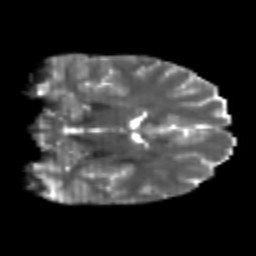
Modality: T2w
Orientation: coronal
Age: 19
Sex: male
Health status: healthy
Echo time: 0.074 s